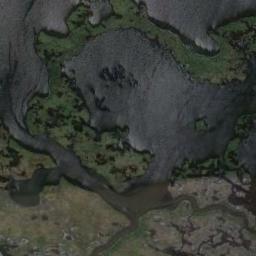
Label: wetland